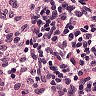
Metastatic tissue present: no